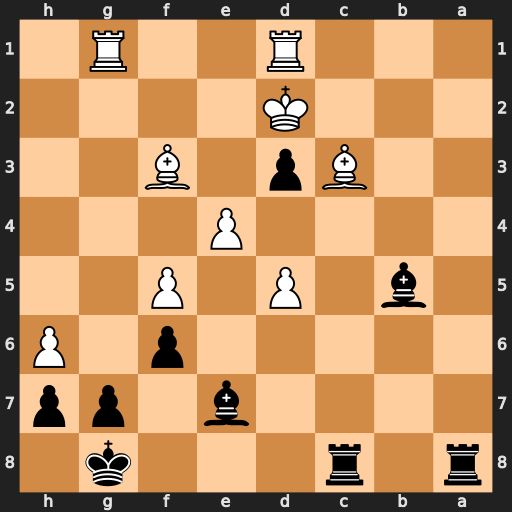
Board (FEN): r1r3k1/4b1pp/5p1P/1b1P1P2/4P3/2Bp1B2/3K4/3R2R1
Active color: b
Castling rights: -
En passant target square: -
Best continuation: Ra2+ Ke3 Rxc3 Rxg7+ Kf8